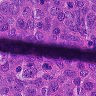
Metastatic tissue present: yes